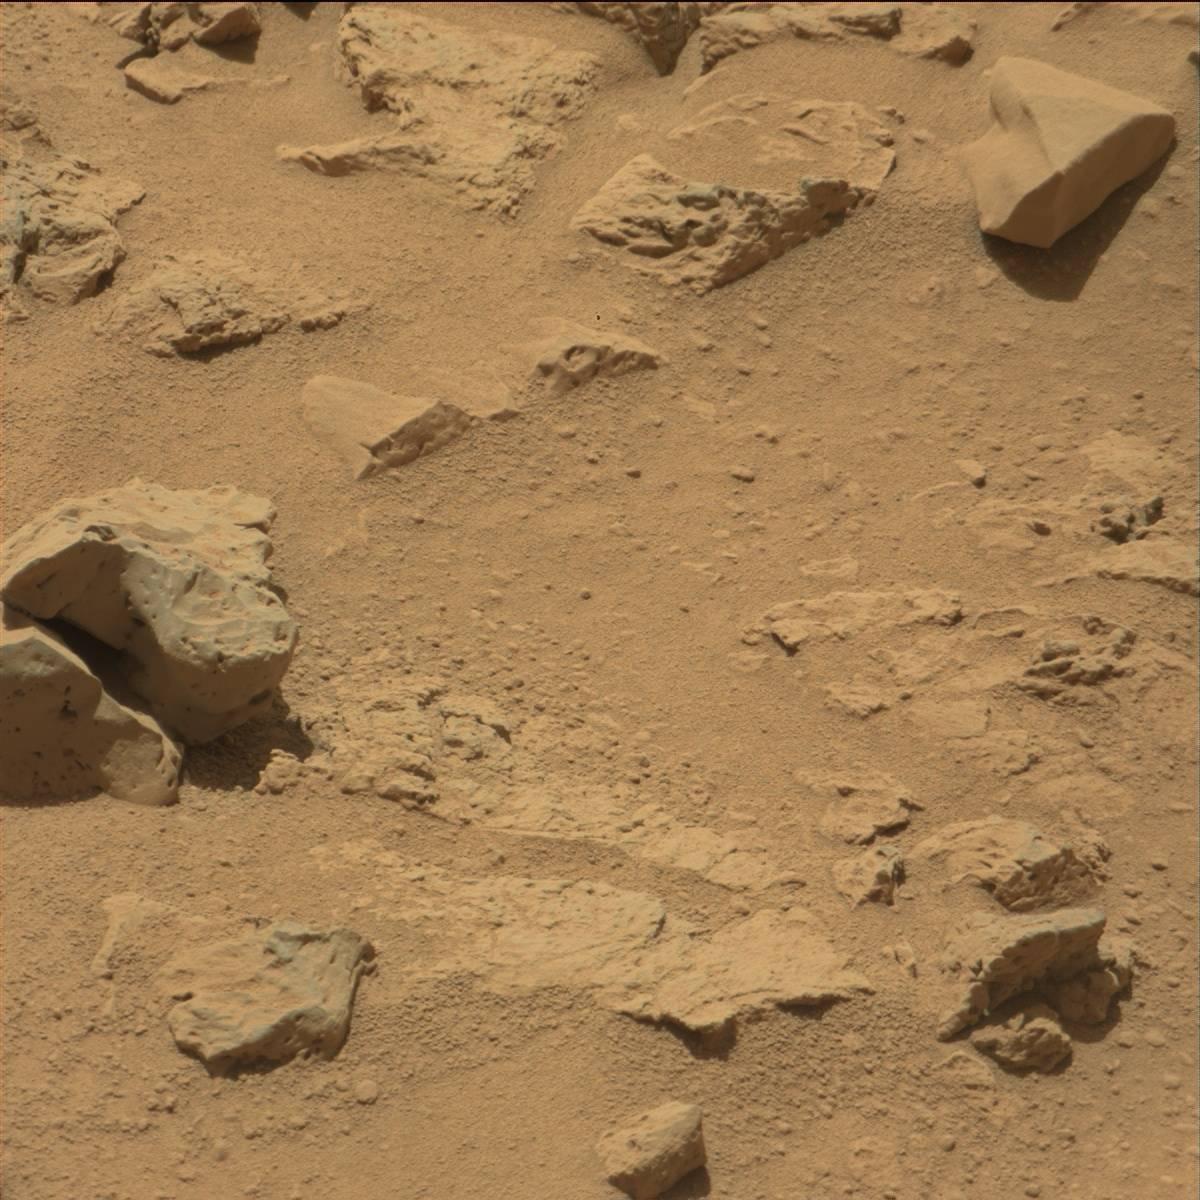
Terrain classes present: Bedrock, Rock, Sand / Soil